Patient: sex M, age 57
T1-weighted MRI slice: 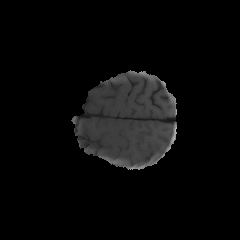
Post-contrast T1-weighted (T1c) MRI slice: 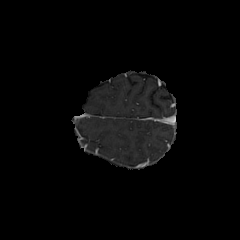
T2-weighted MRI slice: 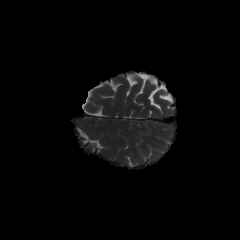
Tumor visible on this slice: no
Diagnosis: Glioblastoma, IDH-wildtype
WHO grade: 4